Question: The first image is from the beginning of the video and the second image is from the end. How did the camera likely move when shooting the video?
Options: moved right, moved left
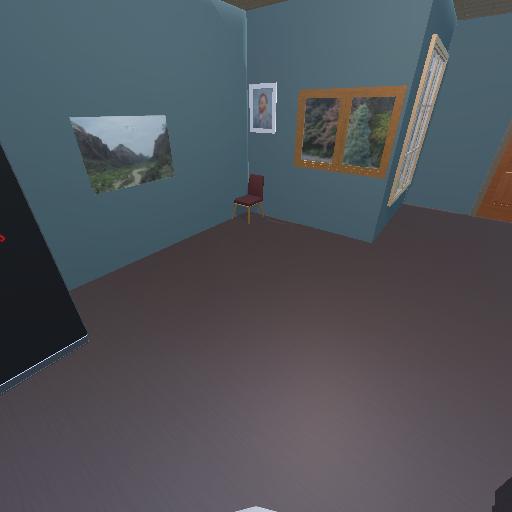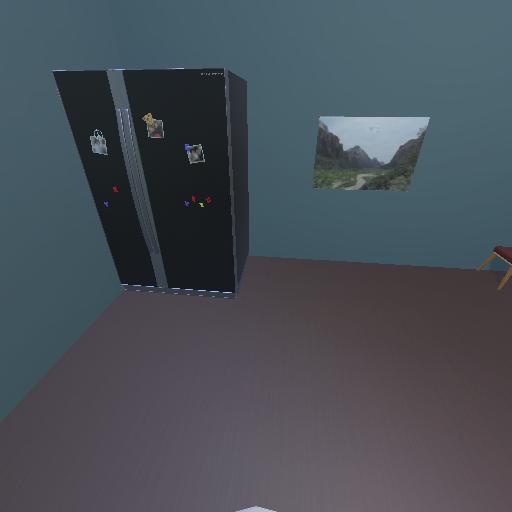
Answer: moved right